Question: When I select a city from my 3rd tab, I want to it to show up in the "Map" tab. For example, when I first select "Austin" as the city, it shows up on the map (as shown in the picture bellow). But when I go back to the "City" tab again and choose a different city, it doesn't get updated in the "Map" tab. Can you please tell me if there is a way I can refresh the "MapsActicity" each time I click on the "Map" tab.
'''
public class HelloTabWidget extends TabActivity implements OnTabChangeListener {'
private TabHost mtabHost;
@Override
public void onCreate(Bundle savedInstanceState) {
super.onCreate(savedInstanceState);
setContentView(R.layout.main);
Resources res = getResources();
TabHost tabHost = getTabHost();
TabHost.TabSpec spec;
Intent intent;
mtabHost = getTabHost();
mtabHost.setOnTabChangedListener(this);
intent = new Intent().setClass(this, BarActivity.class);
spec = tabHost.newTabSpec("Name").setIndicator("Name",res.getDrawable(R.drawable.ic_tab_bar)).setContent(intent);
tabHost.addTab(spec);
intent = new Intent().setClass(this, MapsActivity.class);
spec = tabHost.newTabSpec("Map").setIndicator("Map",res.getDrawable(R.drawable.ic_tab_map)).setContent(intent);
tabHost.addTab(spec);
intent = new Intent().setClass(this, CityActivity.class);
spec = tabHost.newTabSpec("city").setIndicator("City", res.getDrawable(R.drawable.ic_tab_city)).setContent(intent);
tabHost.addTab(spec);
tabHost.setCurrentTab(2);
}
public void onTabChanged(String tabId) {
int a = mtabHost.getCurrentTab();
String b = Integer.toString(a);
if(b.equals("1"))
{
Toast.makeText(getApplicationContext(), "Map Selected", Toast.LENGTH_LONG).show();
}
}
}
'''

Update:
'''
'public class MapsActivity extends MapActivity
{
MapView mapView;
MapController mc;
GeoPoint p;'
class MapOverlay extends com.google.android.maps.Overlay
{
@Override
public boolean draw(Canvas canvas, MapView mapView,
boolean shadow, long when)
{
super.draw(canvas, mapView, shadow);
Point screenPts = new Point();
mapView.getProjection().toPixels(p, screenPts);
Bitmap bmp = BitmapFactory.decodeResource(
getResources(), R.drawable.pushpin);
canvas.drawBitmap(bmp, screenPts.x, screenPts.y-50, null);
return true;
}
}
@Override
public void onCreate(Bundle savedInstanceState)
{
super.onCreate(savedInstanceState);
setContentView(R.layout.main4);
mapView = (MapView) findViewById(R.id.mapView);
LinearLayout zoomLayout = (LinearLayout)findViewById(R.id.zoom);
View zoomView = mapView.getZoomControls();
zoomLayout.addView(zoomView,
new LinearLayout.LayoutParams(
LayoutParams.WRAP_CONTENT,
LayoutParams.WRAP_CONTENT));
mapView.displayZoomControls(true);
String []coordinates = new String[4];
coordinates[0] = "33.477863"; coordinates[1] = "-101.855166"; //Just in-case user didn't choose a city
if(CityActivity.value.equals("Austin")) { //This 'value' is recived from CityActivity. Depending on what city user chooses.
coordinates[0] = "30.260053"; coordinates[1] = "-97.738593"; }
else if(CityActivity.value.equals("Dallas")) {
coordinates[0] = "33.554519"; coordinates[1] = "-101.855621"; }
else if(CityActivity.value.equals("Slaton")) {
coordinates[0] = "33.577863"; coordinates[1] = "-101.855166"; }
double lat = Double.parseDouble(coordinates[0]);
double lng = Double.parseDouble(coordinates[1]);
p = new GeoPoint(
(int) (lat * 1E6),
(int) (lng * 1E6));
mc = mapView.getController();
mc.animateTo(p);
mc.setZoom(16);
mapView.invalidate();
MapOverlay mapOverlay = new MapOverlay();
List<Overlay> listOfOverlays = mapView.getOverlays();
listOfOverlays.clear();
listOfOverlays.add(mapOverlay);
mapView.invalidate();
}
@Override
protected boolean isRouteDisplayed() {
return false;
} }
'''
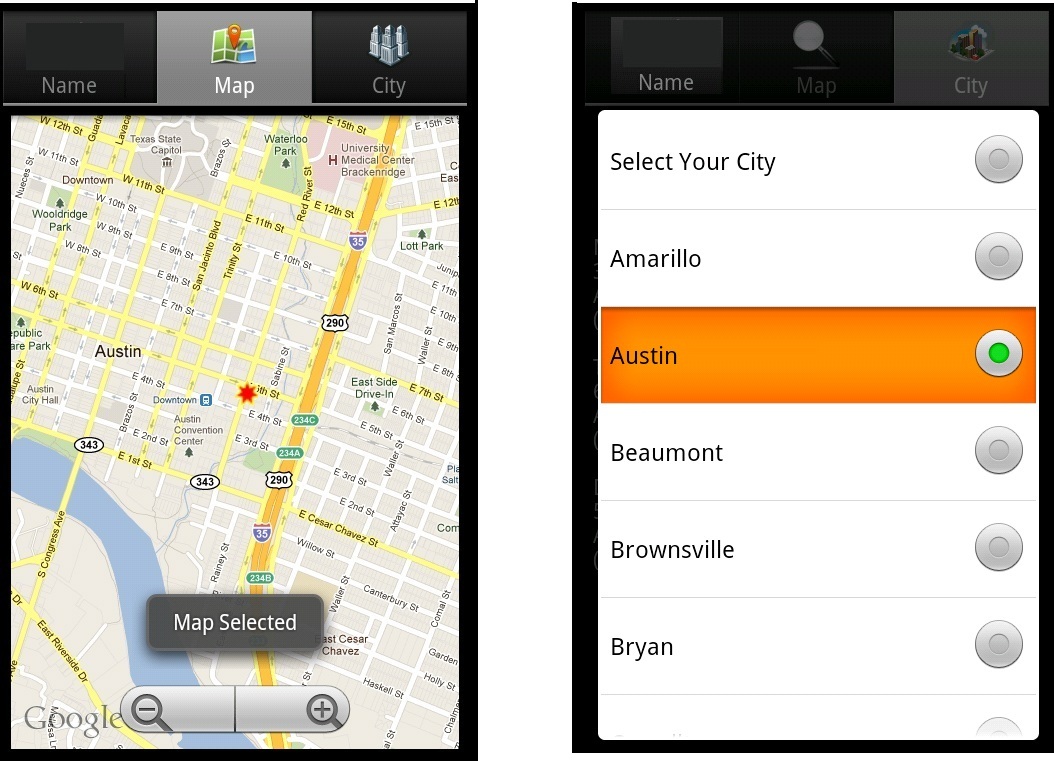
Answer: '''
String []coordinates = new String[4];
coordinates[0] = "33.477863"; coordinates[1] = "-101.855166"; //Just in-case user didn't choose a city
if(CityActivity.value.equals("Austin")) { //This 'value' is recived from CityActivity. Depending on what city user chooses.
coordinates[0] = "30.260053"; coordinates[1] = "-97.738593"; }
else if(CityActivity.value.equals("Dallas")) {
coordinates[0] = "33.554519"; coordinates[1] = "-101.855621"; }
else if(CityActivity.value.equals("Slaton")) {
coordinates[0] = "33.577863"; coordinates[1] = "-101.855166"; }
double lat = Double.parseDouble(coordinates[0]);
double lng = Double.parseDouble(coordinates[1]);
p = new GeoPoint(
(int) (lat * 1E6),
(int) (lng * 1E6));
mc = mapView.getController();
mc.animateTo(p);
mc.setZoom(16);
mapView.invalidate();
MapOverlay mapOverlay = new MapOverlay();
List<Overlay> listOfOverlays = mapView.getOverlays();
listOfOverlays.clear();
listOfOverlays.add(mapOverlay);
mapView.invalidate();
'''
Try to move this peace of code in OnResume() Method